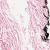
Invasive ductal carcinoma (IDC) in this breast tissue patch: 0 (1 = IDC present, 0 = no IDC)